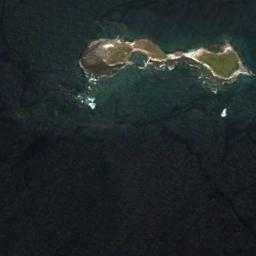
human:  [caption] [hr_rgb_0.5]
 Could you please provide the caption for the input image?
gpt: Islands are like busts of people .

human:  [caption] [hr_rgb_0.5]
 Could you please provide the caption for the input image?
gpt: The land on the island is uneven .

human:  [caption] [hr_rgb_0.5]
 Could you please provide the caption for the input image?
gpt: The irregularly shaped island is surrounded by blue sea water, The island is green and yellow-brown, And there is a white sand beach in the outer circle .

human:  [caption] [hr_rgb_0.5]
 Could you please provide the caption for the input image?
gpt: The long strip island have some vegetation and beaches and the waters around the island is deep blue .

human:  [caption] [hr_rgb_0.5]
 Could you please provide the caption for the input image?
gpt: The green island with sand beach is on a blue sea .